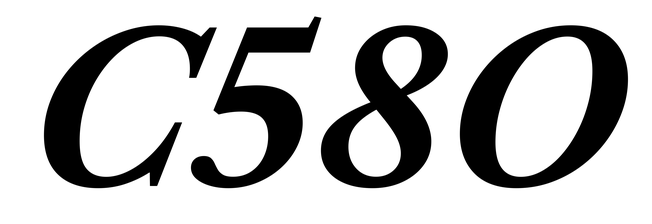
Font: LibreCaslonText-Italic_Bold_Italic